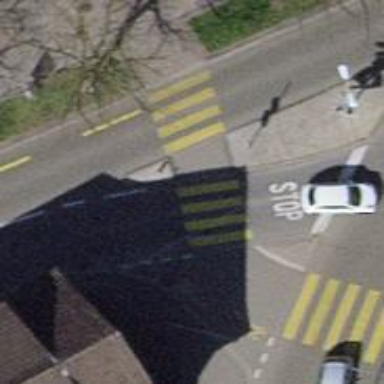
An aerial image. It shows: Uncontrolled crossing with central island on the road.